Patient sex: M
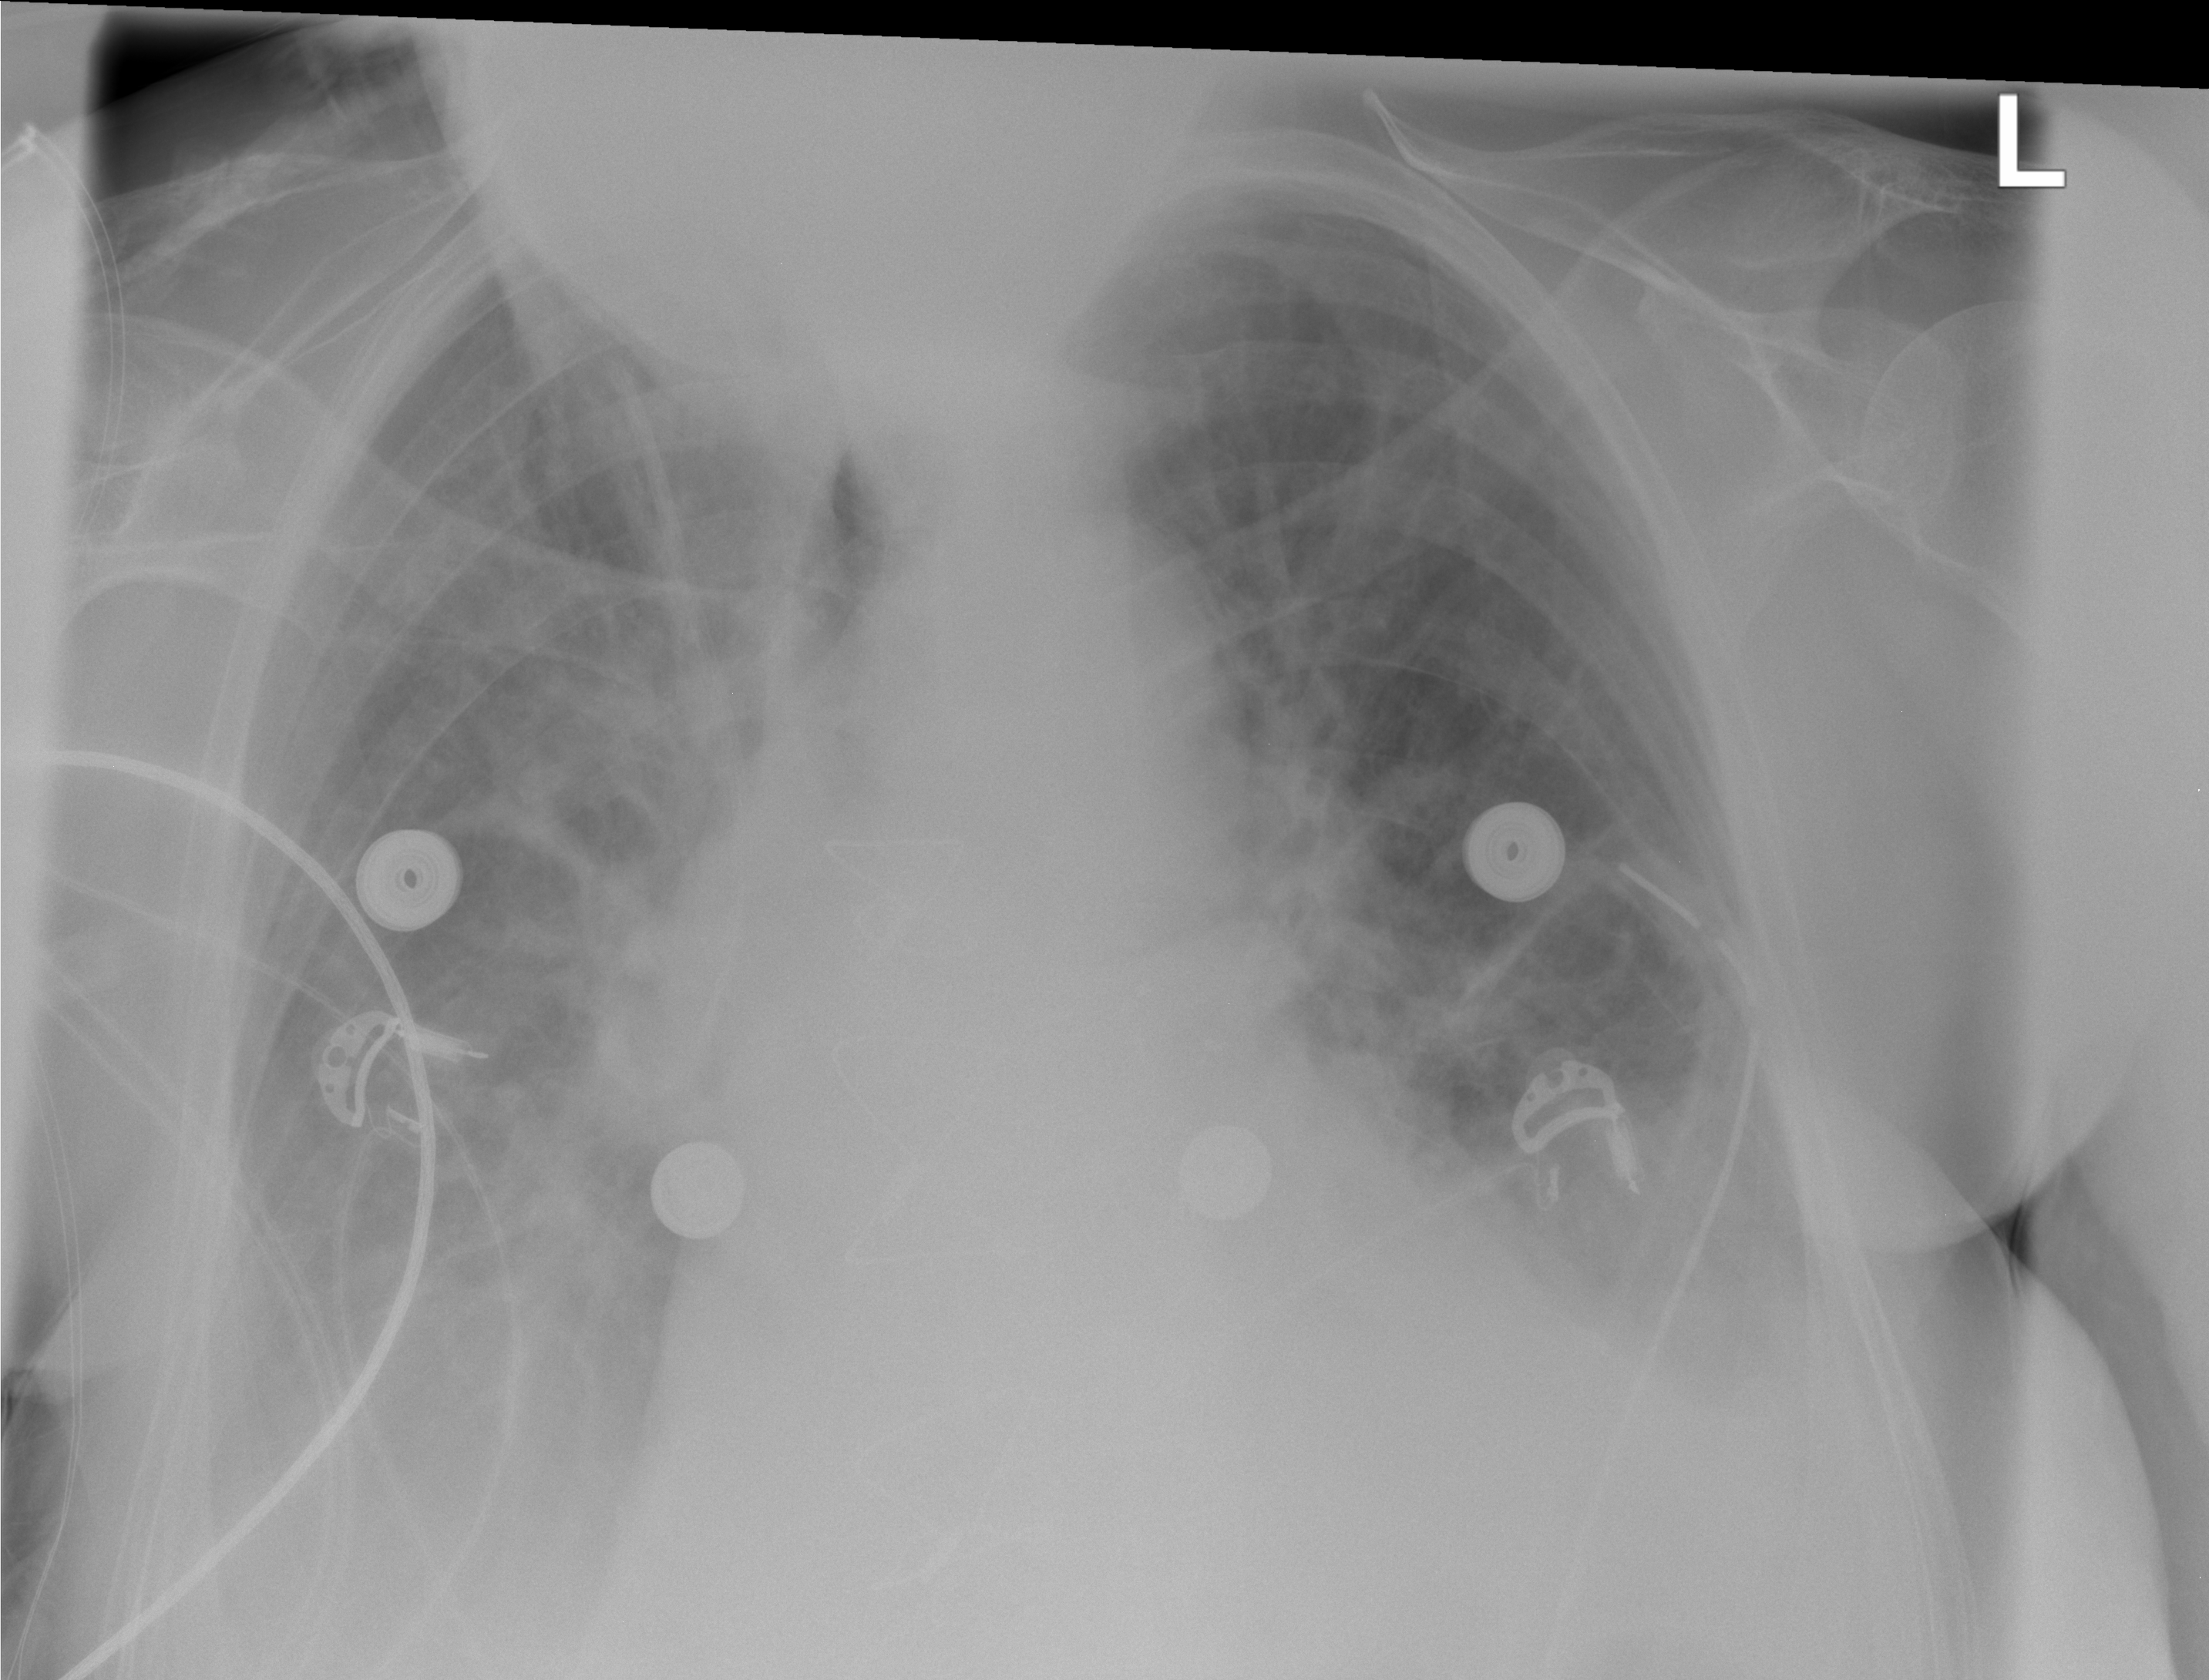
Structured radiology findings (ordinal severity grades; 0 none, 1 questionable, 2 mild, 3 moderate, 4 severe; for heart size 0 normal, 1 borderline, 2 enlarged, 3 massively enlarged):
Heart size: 0
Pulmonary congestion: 2
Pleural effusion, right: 2
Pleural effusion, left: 2
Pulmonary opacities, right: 1
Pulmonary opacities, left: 0
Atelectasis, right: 3
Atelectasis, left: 2